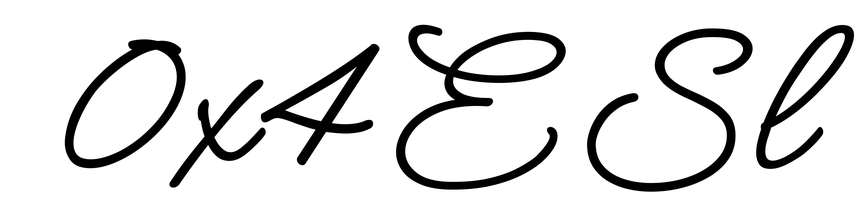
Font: MeowScript-Regular